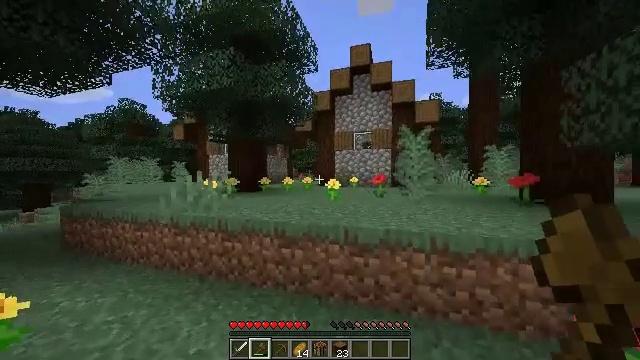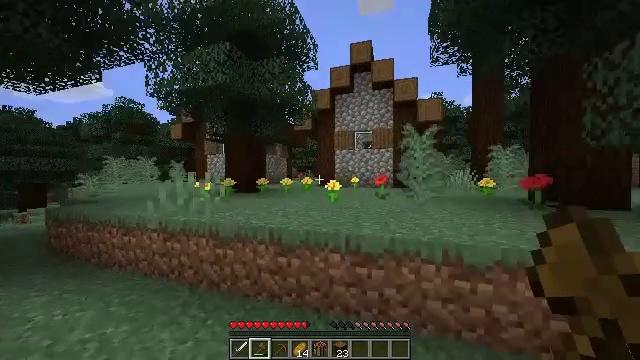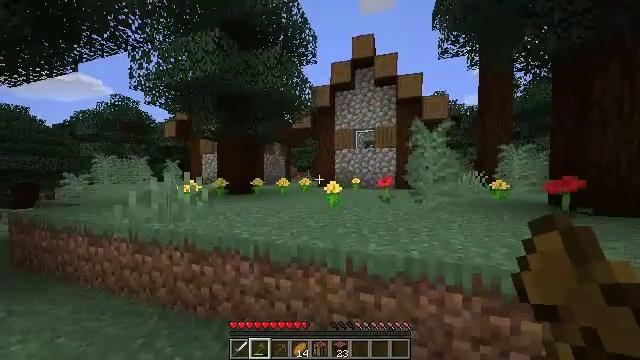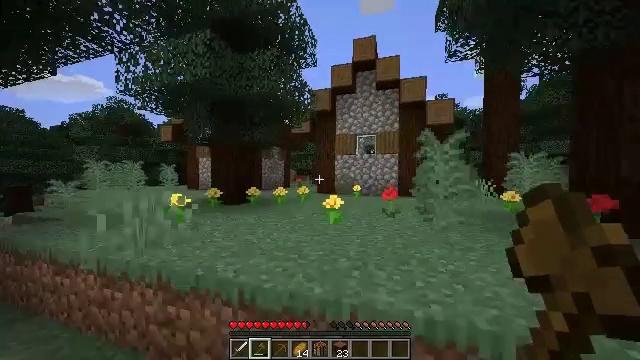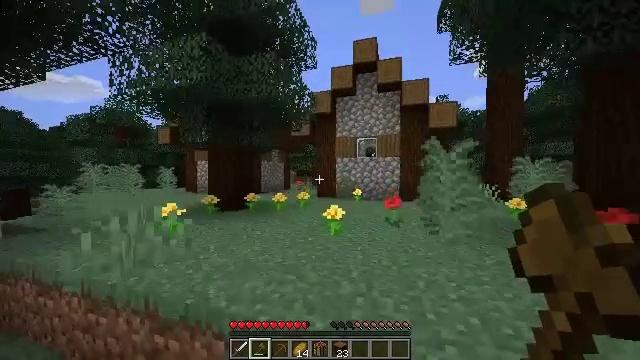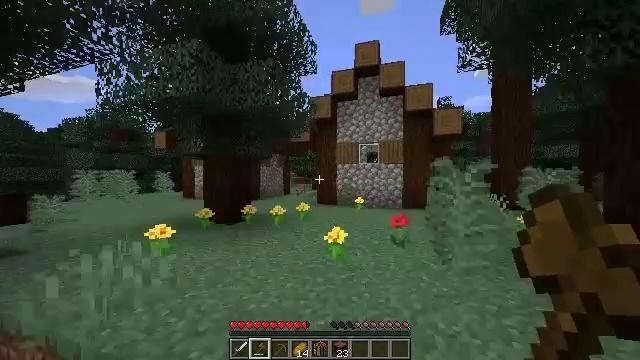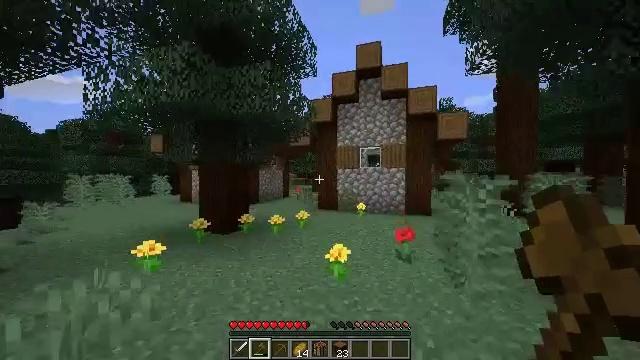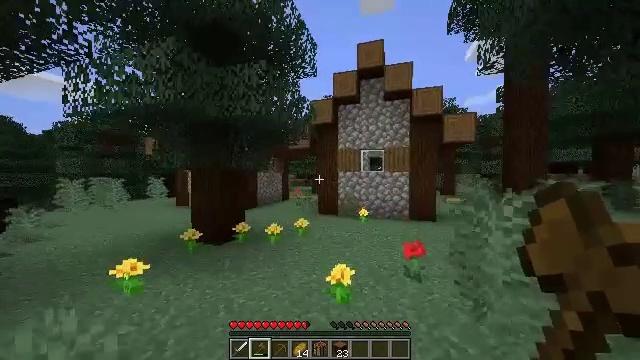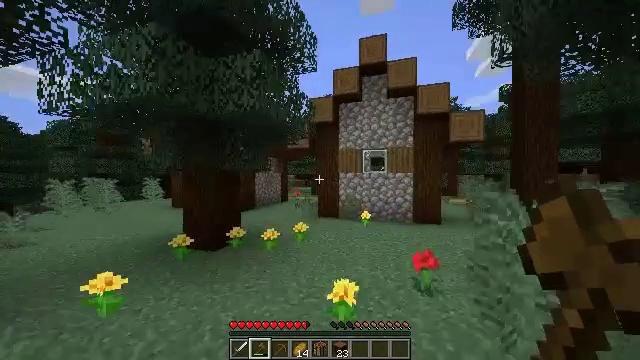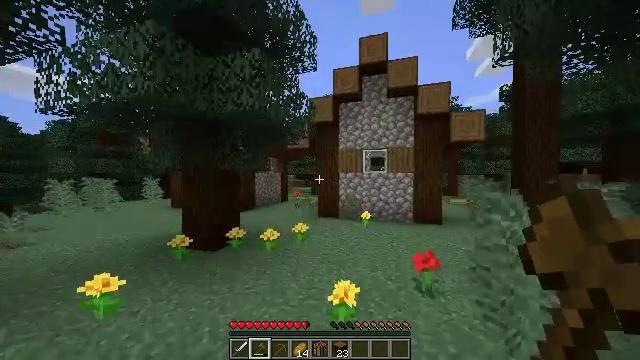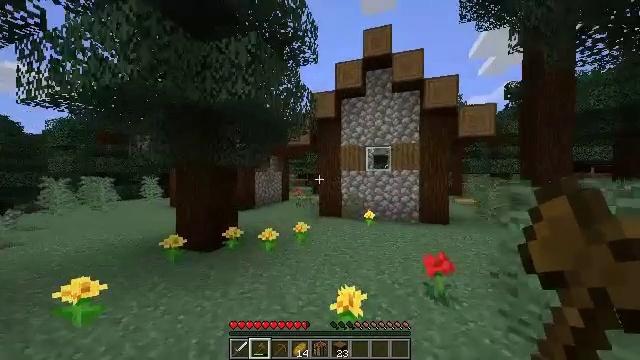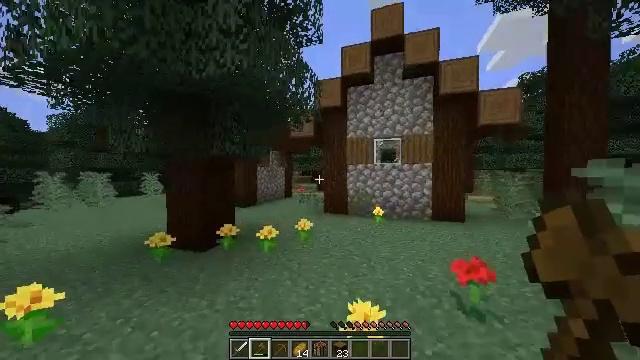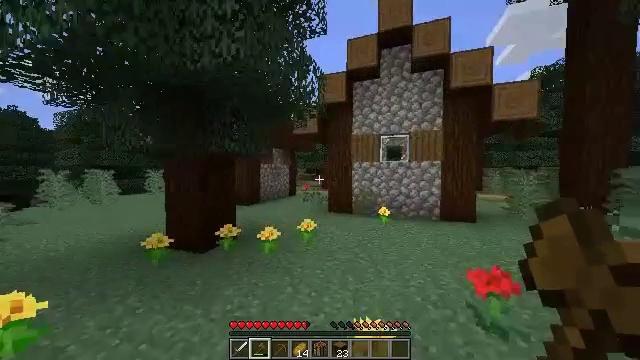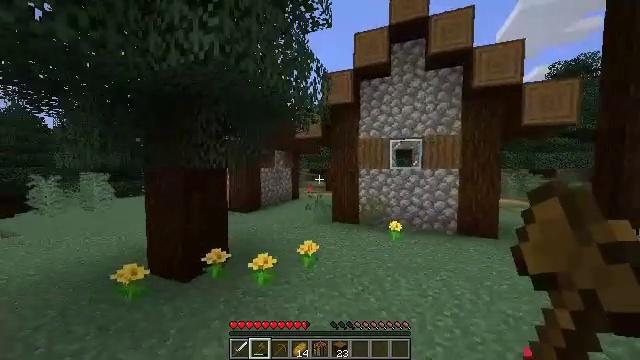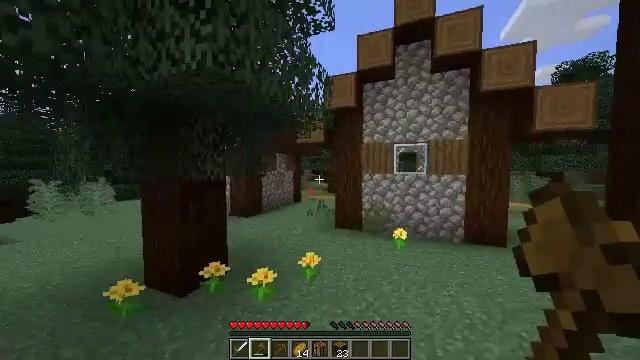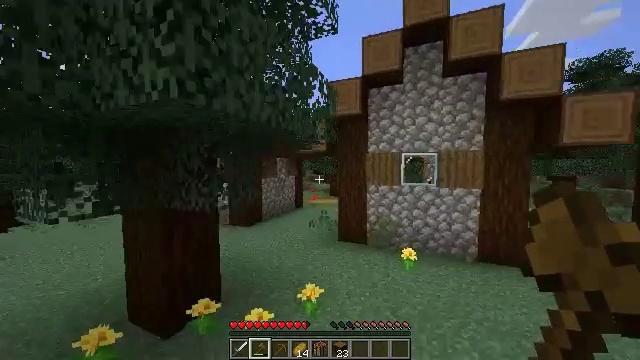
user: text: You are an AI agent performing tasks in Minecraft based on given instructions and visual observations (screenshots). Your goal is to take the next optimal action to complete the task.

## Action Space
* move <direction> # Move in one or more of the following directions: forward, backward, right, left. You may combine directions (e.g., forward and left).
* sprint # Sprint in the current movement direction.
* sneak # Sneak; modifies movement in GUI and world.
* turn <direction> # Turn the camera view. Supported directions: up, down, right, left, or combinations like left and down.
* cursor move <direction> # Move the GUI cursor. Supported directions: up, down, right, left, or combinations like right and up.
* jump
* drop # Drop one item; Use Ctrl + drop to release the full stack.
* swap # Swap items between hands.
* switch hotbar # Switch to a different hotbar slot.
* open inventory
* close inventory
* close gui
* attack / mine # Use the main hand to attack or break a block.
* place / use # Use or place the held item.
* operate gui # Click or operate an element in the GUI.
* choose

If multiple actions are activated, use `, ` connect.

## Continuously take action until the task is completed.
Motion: motion action
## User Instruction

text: Mine the torch on the wall.
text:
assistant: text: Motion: move forward
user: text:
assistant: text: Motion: move forward
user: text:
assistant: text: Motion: move forward, jump
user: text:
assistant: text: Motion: move forward, jump
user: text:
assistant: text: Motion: move forward, jump
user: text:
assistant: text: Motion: move forward, jump
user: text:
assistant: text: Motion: move forward, jump
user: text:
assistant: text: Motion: move forward, jump
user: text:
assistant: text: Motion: move forward, jump
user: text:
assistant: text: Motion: move forward, jump
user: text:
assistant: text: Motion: move forward, turn left, jump
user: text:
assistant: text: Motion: move forward, turn left, jump
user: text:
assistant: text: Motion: move forward, turn left, jump
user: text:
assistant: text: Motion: move forward, jump
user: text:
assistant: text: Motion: move forward, jump
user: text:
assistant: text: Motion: move forward, jump
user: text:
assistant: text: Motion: move forward, jump
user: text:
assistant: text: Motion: move forward, jump
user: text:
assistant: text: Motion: move forward, jump
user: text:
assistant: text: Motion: move forward, jump
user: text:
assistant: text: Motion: move forward, jump
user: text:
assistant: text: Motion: move forward, jump
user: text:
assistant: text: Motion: move forward, jump
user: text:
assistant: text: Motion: move forward, jump
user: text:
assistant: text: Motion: move forward, jump
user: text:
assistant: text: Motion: move forward
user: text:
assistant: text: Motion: move forward
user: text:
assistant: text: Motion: move forward and move left
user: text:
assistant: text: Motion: move forward and move left
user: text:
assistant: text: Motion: move forward and move left